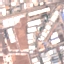
Label: Industrial